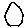
Label: circle